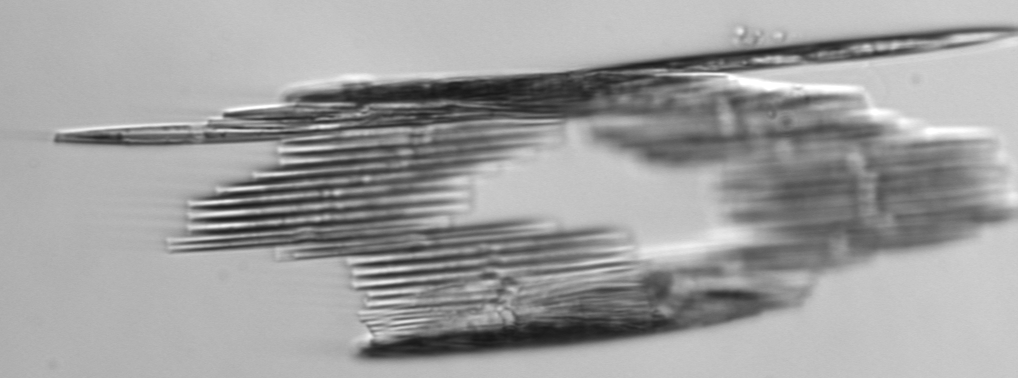
Label: Bacillaria